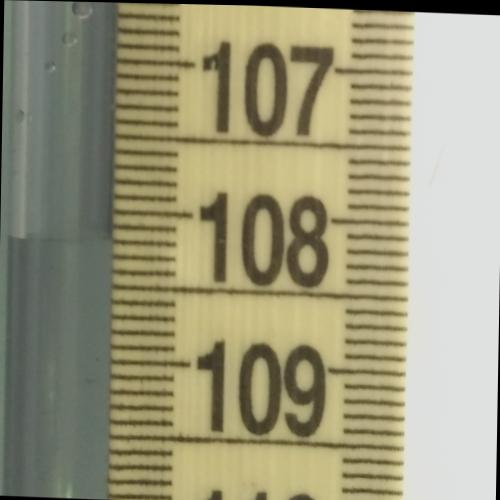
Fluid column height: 108.2 cm